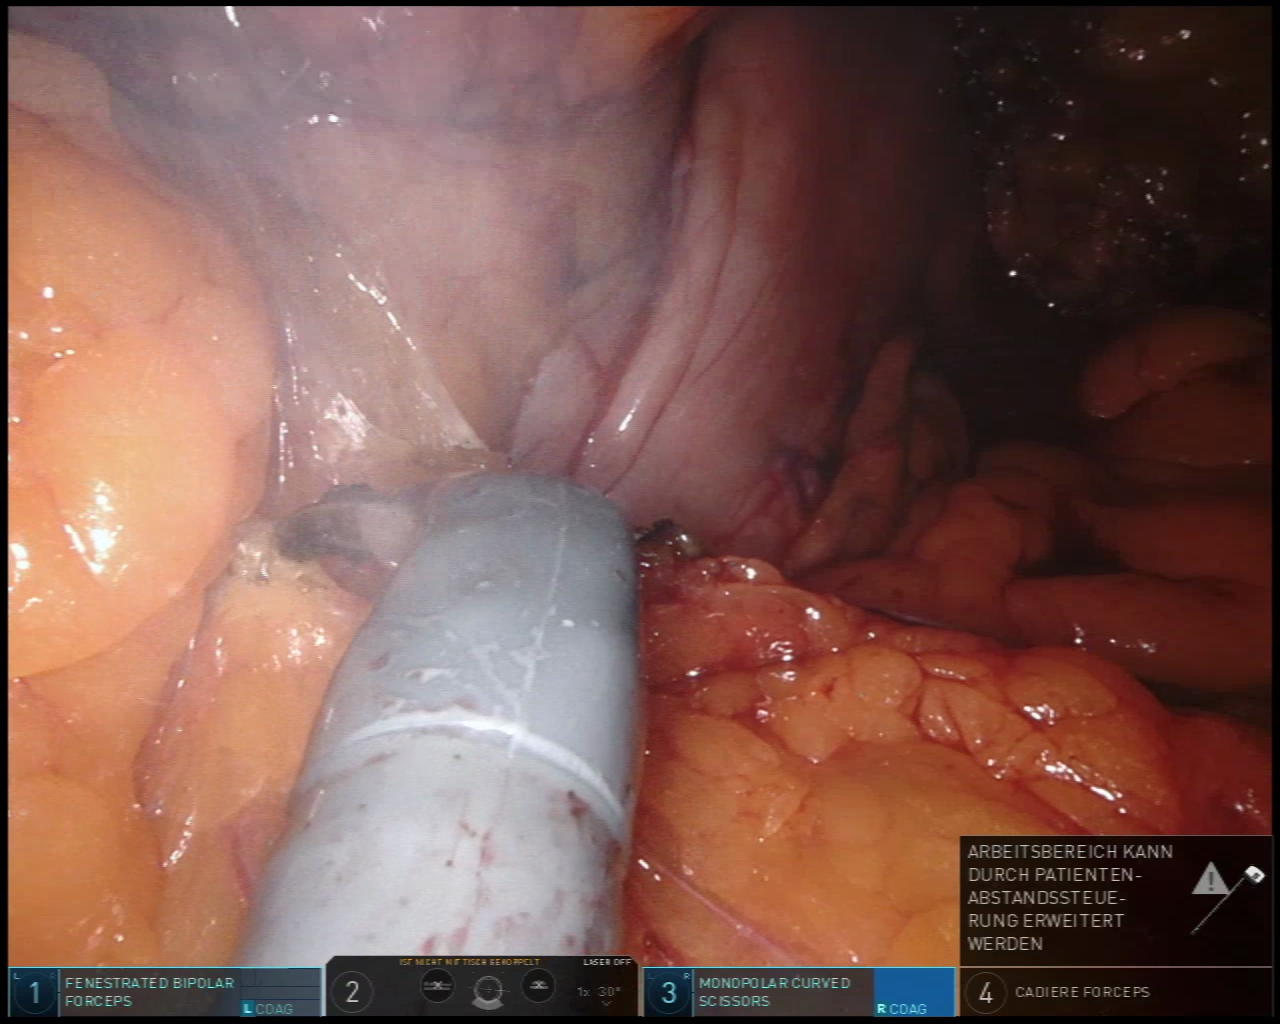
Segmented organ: stomach
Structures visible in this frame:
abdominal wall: no
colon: no
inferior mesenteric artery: no
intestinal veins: no
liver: no
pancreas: no
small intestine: no
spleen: no
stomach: yes
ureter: no
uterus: no
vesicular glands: no